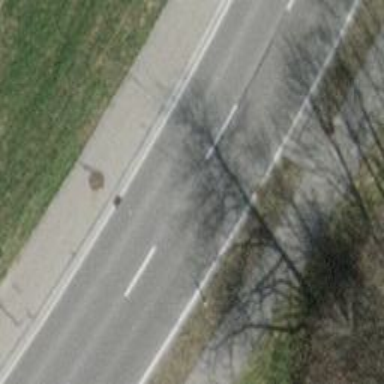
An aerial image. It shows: Unmarked road crossing.